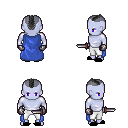
a pixel art fantasy rpg character, male body template, dark elf, purple skin, blue cape, white pants, gray short mohawk hairstyle, metal gloves, black slippers, dagger, four views (front, back, left, right), 2x2 character sprite sheet, small pixel art, hard edges, no anti-aliasing